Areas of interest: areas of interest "Baoding Plaza"
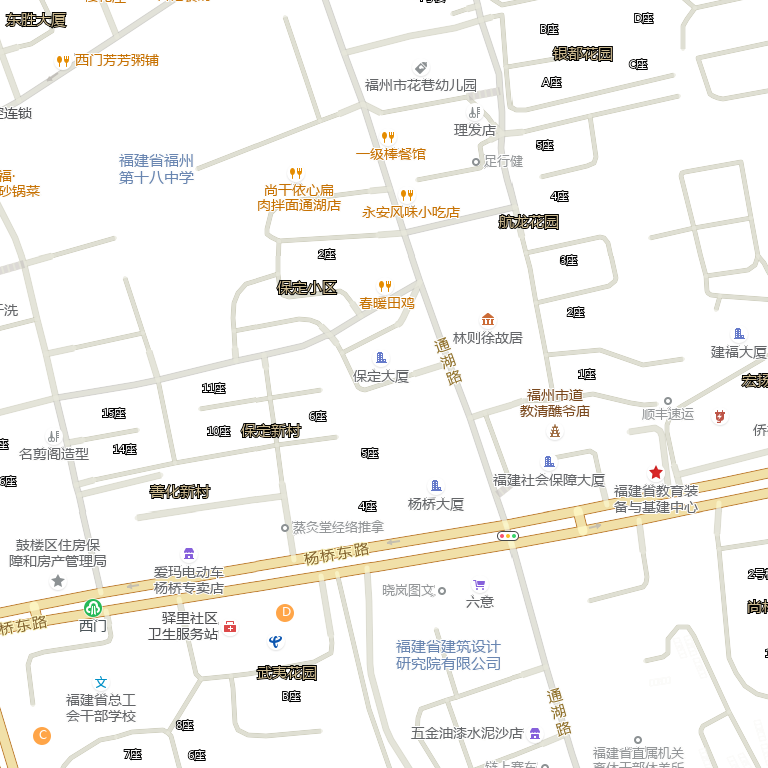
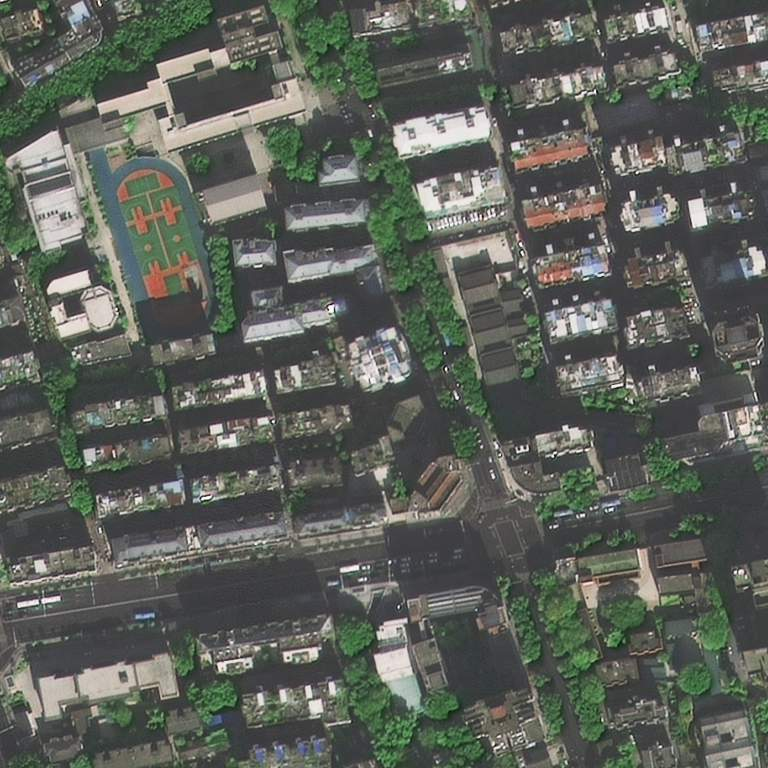